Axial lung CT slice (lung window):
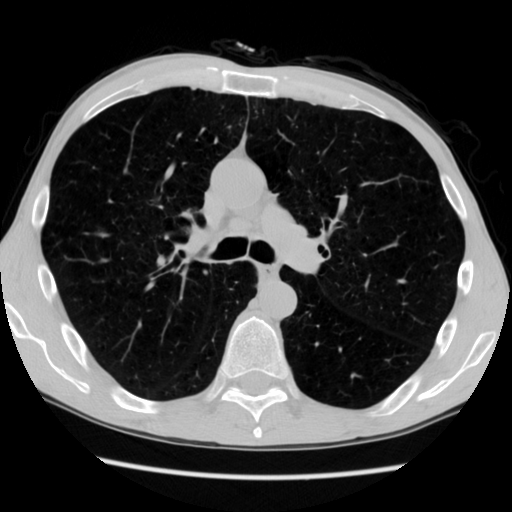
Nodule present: no